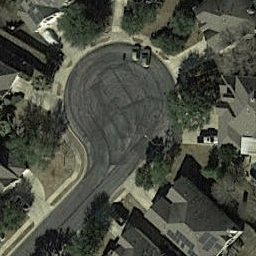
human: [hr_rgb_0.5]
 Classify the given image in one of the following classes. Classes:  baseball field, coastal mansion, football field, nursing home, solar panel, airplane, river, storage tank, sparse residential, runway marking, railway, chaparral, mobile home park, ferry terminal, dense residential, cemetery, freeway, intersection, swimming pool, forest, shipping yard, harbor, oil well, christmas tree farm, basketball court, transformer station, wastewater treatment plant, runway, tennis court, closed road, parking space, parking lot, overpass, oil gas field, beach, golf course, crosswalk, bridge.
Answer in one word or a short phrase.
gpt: closed road